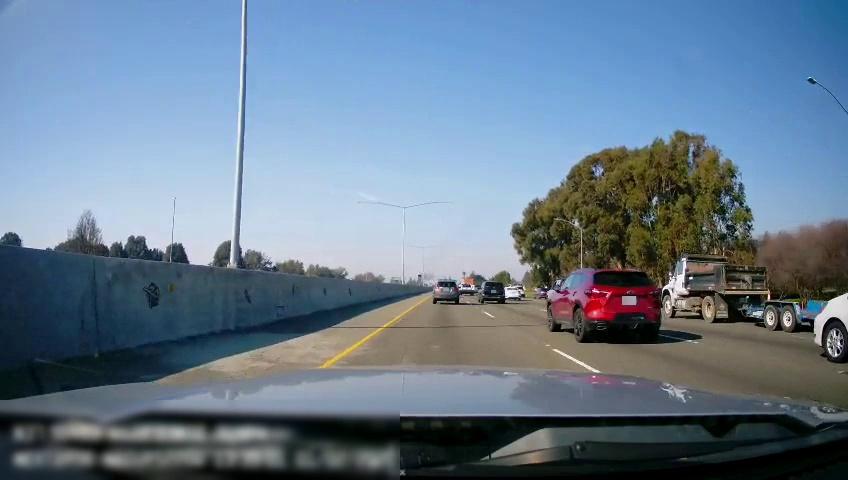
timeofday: Day
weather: Sunny
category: Drivable Space
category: Vehicles | SUV
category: Vehicles | SUV
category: Vehicles | SUV
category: Vehicles | Van
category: Vehicles | Truck
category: Vehicles | Other LV
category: Vehicles | Truck
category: Vehicles | Car
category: Vehicles | Car
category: Vehicles | Car
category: Vehicles | Truck
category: Lanes | Current Lane
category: Lanes | Current Lane
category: Lanes | Alternate Lane